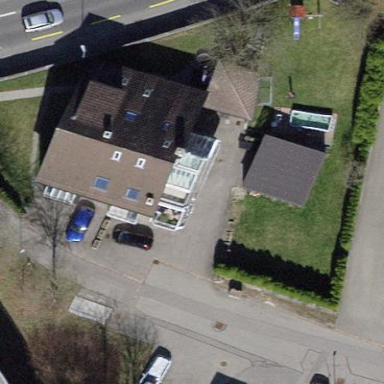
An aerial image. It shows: Building with tiled roof.